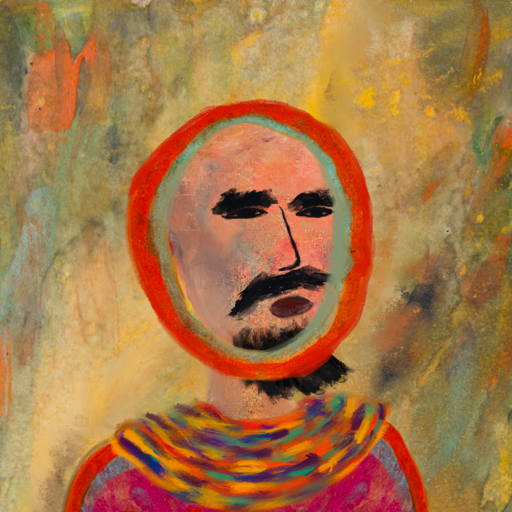
Background: Comrade, Head And Neck Side: Irani, Face Side: Mosgoul, Bust: Sisters, Hair Side: Sisters, Head Accessory: Blank, Second Necklace: An_Impression_2, Necklace: Blank, Baby: Blank